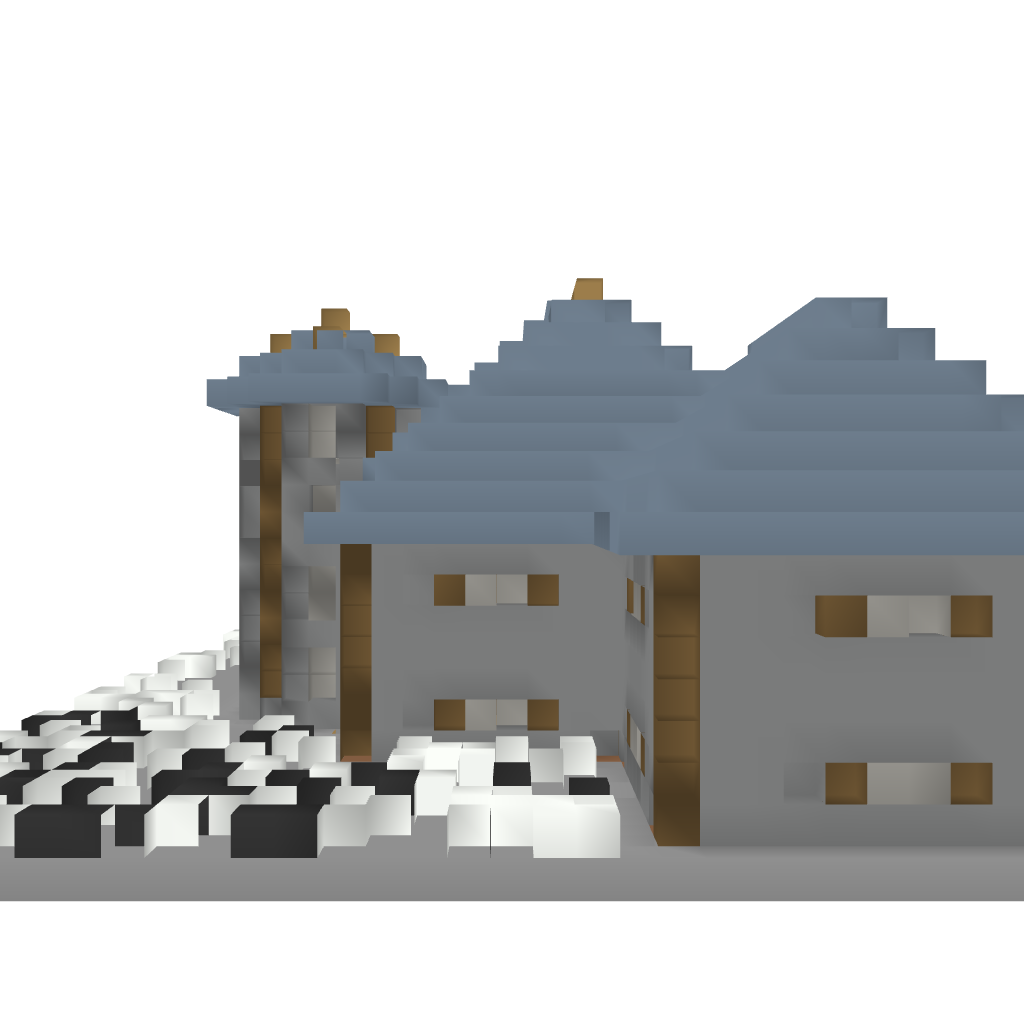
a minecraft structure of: Medeival Mansion